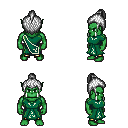
a pixel art fantasy rpg character, male body template, orc, green skin, sash dress, gold greaves, white short topknot hairstyle, four views (front, back, left, right), 2x2 character sprite sheet, small pixel art, hard edges, no anti-aliasing